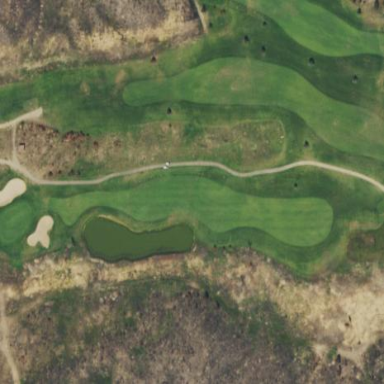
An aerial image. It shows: Rough grassy area used for golf.